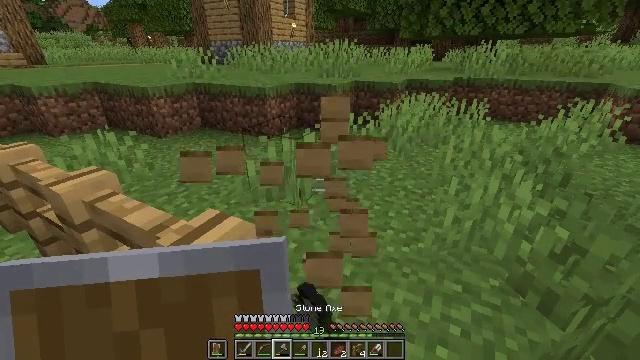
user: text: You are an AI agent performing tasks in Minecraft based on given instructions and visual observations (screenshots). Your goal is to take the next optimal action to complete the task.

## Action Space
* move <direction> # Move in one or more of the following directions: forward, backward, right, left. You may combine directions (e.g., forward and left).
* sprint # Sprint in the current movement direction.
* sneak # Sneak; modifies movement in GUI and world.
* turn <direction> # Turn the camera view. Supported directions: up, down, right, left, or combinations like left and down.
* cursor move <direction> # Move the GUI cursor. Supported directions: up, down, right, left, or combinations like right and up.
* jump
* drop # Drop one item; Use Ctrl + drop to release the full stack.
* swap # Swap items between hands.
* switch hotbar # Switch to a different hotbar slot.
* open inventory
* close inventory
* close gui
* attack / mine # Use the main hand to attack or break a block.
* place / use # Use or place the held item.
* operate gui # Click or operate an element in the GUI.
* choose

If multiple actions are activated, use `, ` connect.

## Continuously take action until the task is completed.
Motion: motion action
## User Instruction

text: Gather the oak fence pieces.
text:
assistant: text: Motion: attack / mine